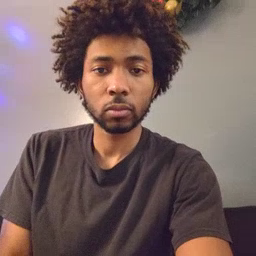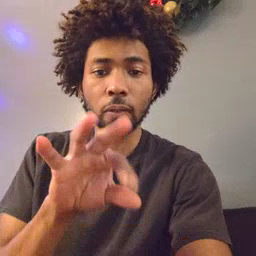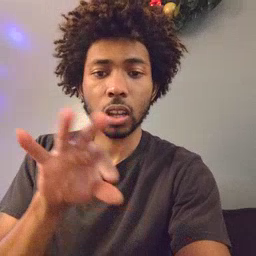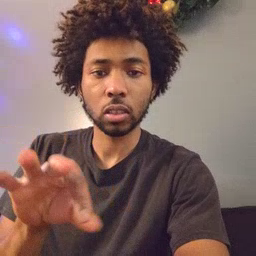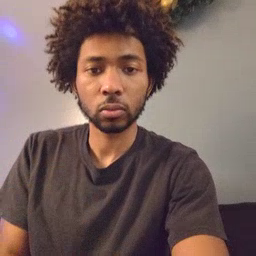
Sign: frenchfries